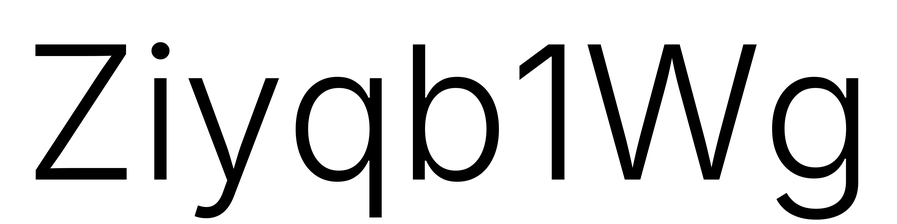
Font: Inter_Light